Question: Probably quite simple, but cannot get it together.

I simply want to match cell B2 with the range D2:D12. If there is an exact match, then pull the link next to the table with destinations, and give that value in A1.
Thanks so much for the help!
// Non-coder building chatbot backend in Google Sheets :)
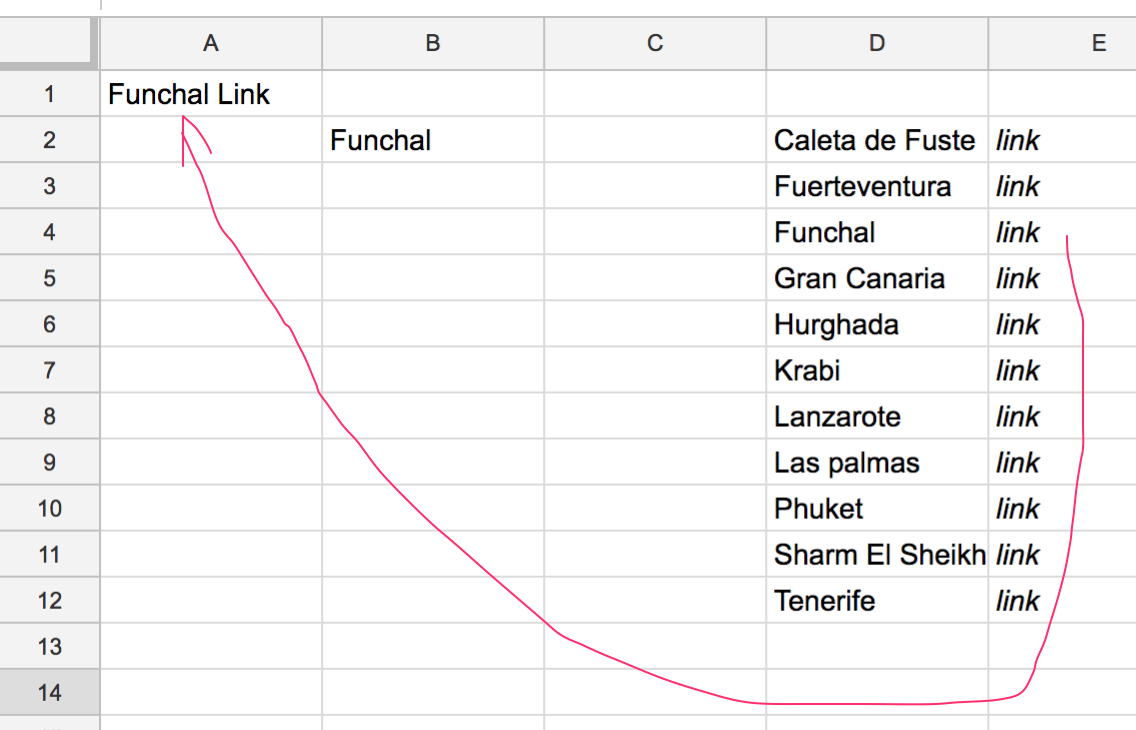
Answer: Try A1:
'''
=VLOOKUP(B2,D1:E15,2,0)
'''